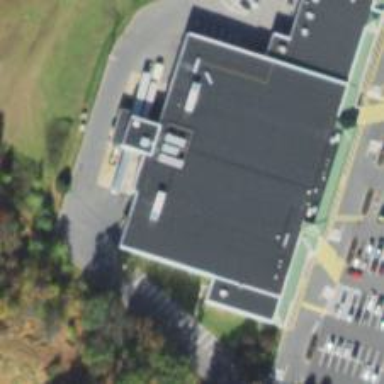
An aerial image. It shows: Pharmacy.